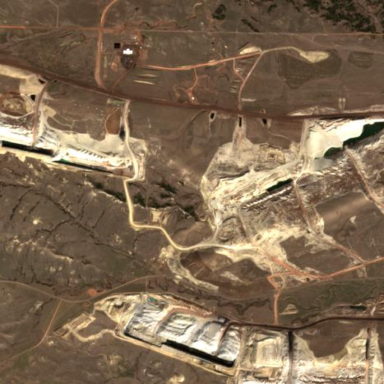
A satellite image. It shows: Quarry area.